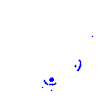
Particle: electron